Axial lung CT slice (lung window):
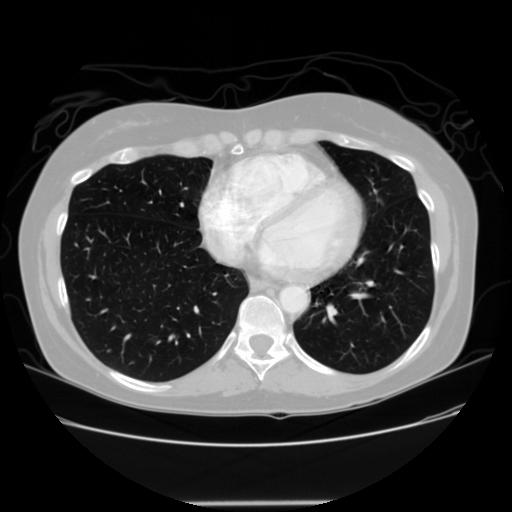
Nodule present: no